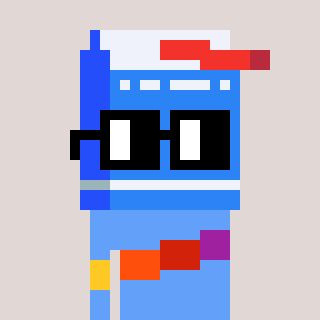
a pixel art character with square black glasses, a milk-shaped head and a blue-colored body on a warm background